Aerial crown-view tile of a tropical tree (Barro Colorado Island, Panama), acquired 20250512:
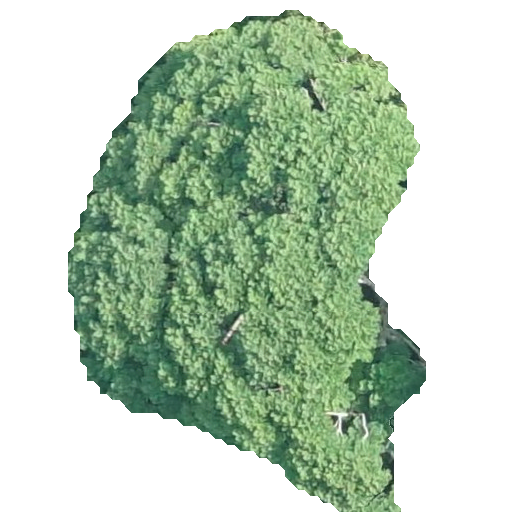
Species: Jacaranda copaia
GBIF accepted scientific name: Jacaranda copaia
Crown area: 184.362 m²